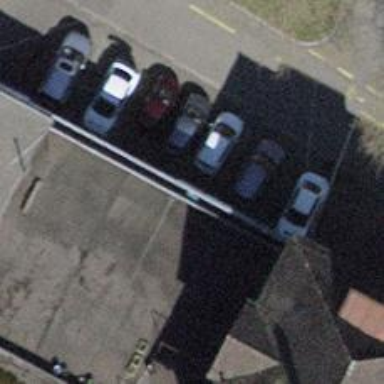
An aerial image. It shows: Car repair shop.